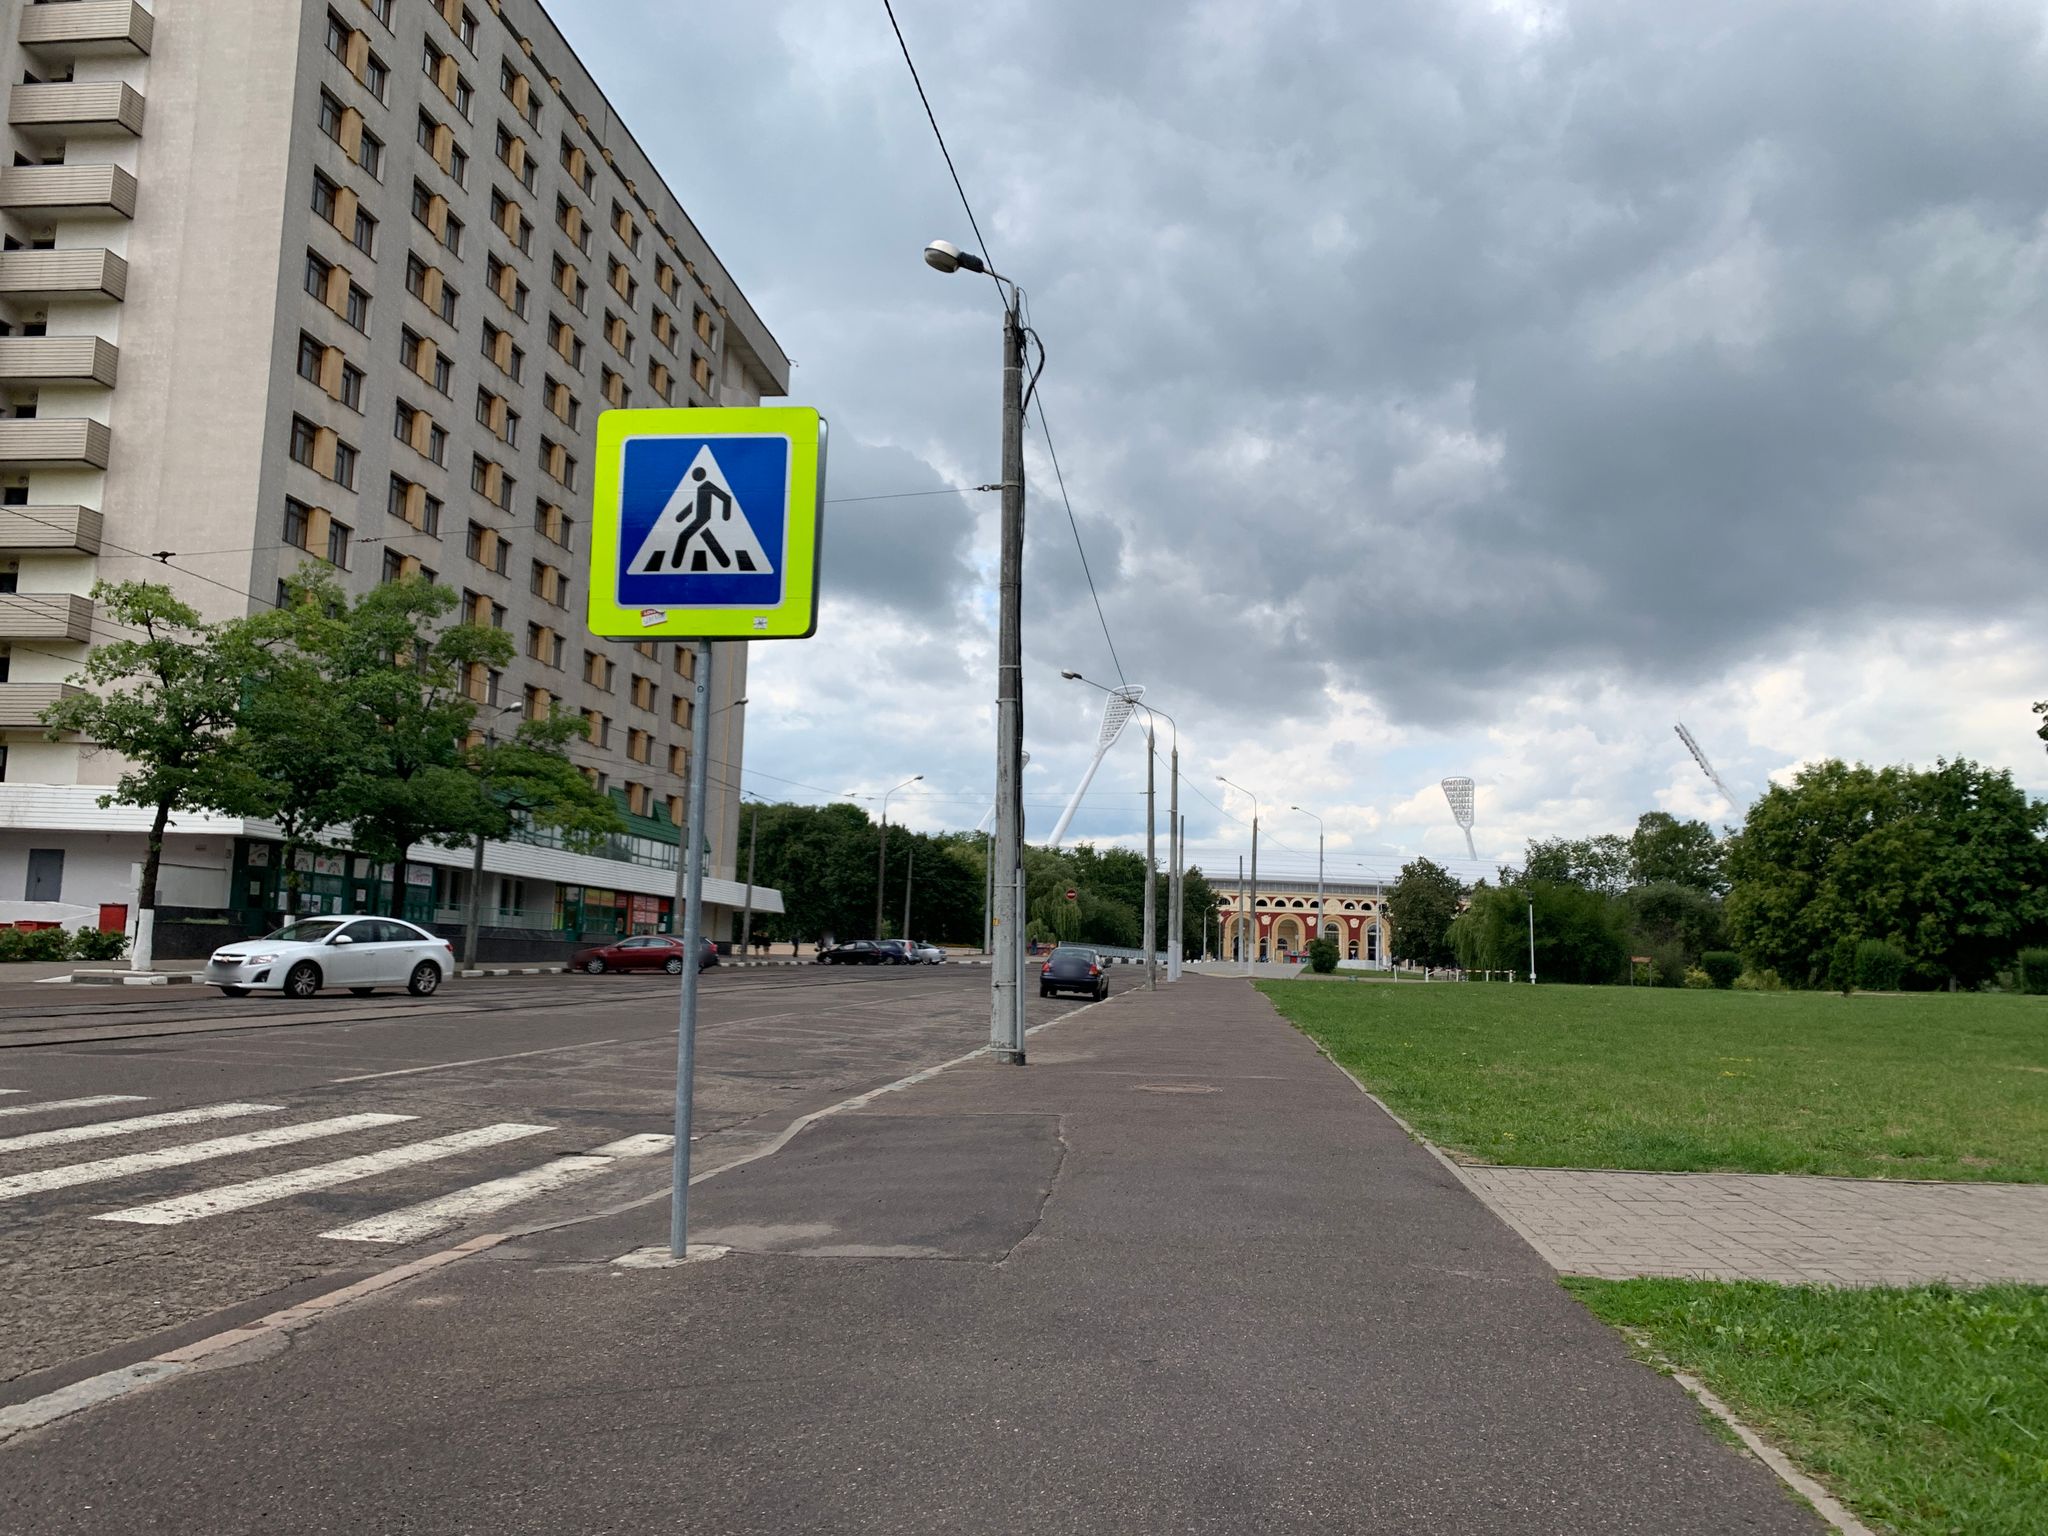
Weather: cloudy
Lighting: day
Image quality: good
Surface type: cycling surface
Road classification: residential
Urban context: urban centre
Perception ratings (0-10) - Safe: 4.73, Lively: 4.3, Beautiful: 1.74, Boring: 5.48, Depressing: 4.2, Wealthy: 7.16